Question: Is it possible to style this html ...
'''
<ul>
<li>Dogs</li>
<li>Cats</li>
<li>Lions</li>
<li>Tigers</li>
<li>Zebras</li>
<li>Giraffes</li>
<li>Bears</li>
<li>Hippopotamuses</li>
<li>Antelopes</li>
<li>Unicorns</li>
<li>Seagulls</li>
</ul>
'''
... like this ...

... without adding classes to specific list items, or resorting to javascript? And if so how?
The line breaks are not fixed; the list widens to take up additional space, and list items are center aligned.
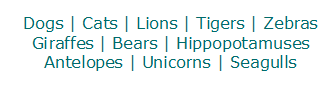
Answer: ## This is possible with flex-box
The keys to this technique:
- 'overflow: hidden'- 'justify-content: space-between''ul'- 'margin-left: -1px''ul'- 'border-left: 1px''li'
The container acts as a mask hiding the borders of any flex-items touching its left edge.
'''
.flex-list {
position: relative;
margin: 1em;
overflow: hidden;
}
.flex-list ul {
display: flex;
flex-direction: row;
flex-wrap: wrap;
justify-content: space-between;
margin-left: -1px;
}
.flex-list li {
flex-grow: 1;
flex-basis: auto;
margin: .25em 0;
padding: 0 1em;
text-align: center;
border-left: 1px solid #ccc;
background-color: #fff;
}
'''
'''
<link href="https://cdnjs.cloudflare.com/ajax/libs/meyer-reset/2.0/reset.min.css" rel="stylesheet"/>
<div class="flex-list">
<ul>
<li>Dogs</li>
<li>Cats</li>
<li>Lions</li>
<li>Tigers</li>
<li>Zebras</li>
<li>Giraffes</li>
<li>Bears</li>
<li>Hippopotamuses</li>
<li>Antelopes</li>
<li>Unicorns</li>
<li>Seagulls</li>
</ul>
</div>
'''